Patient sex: F
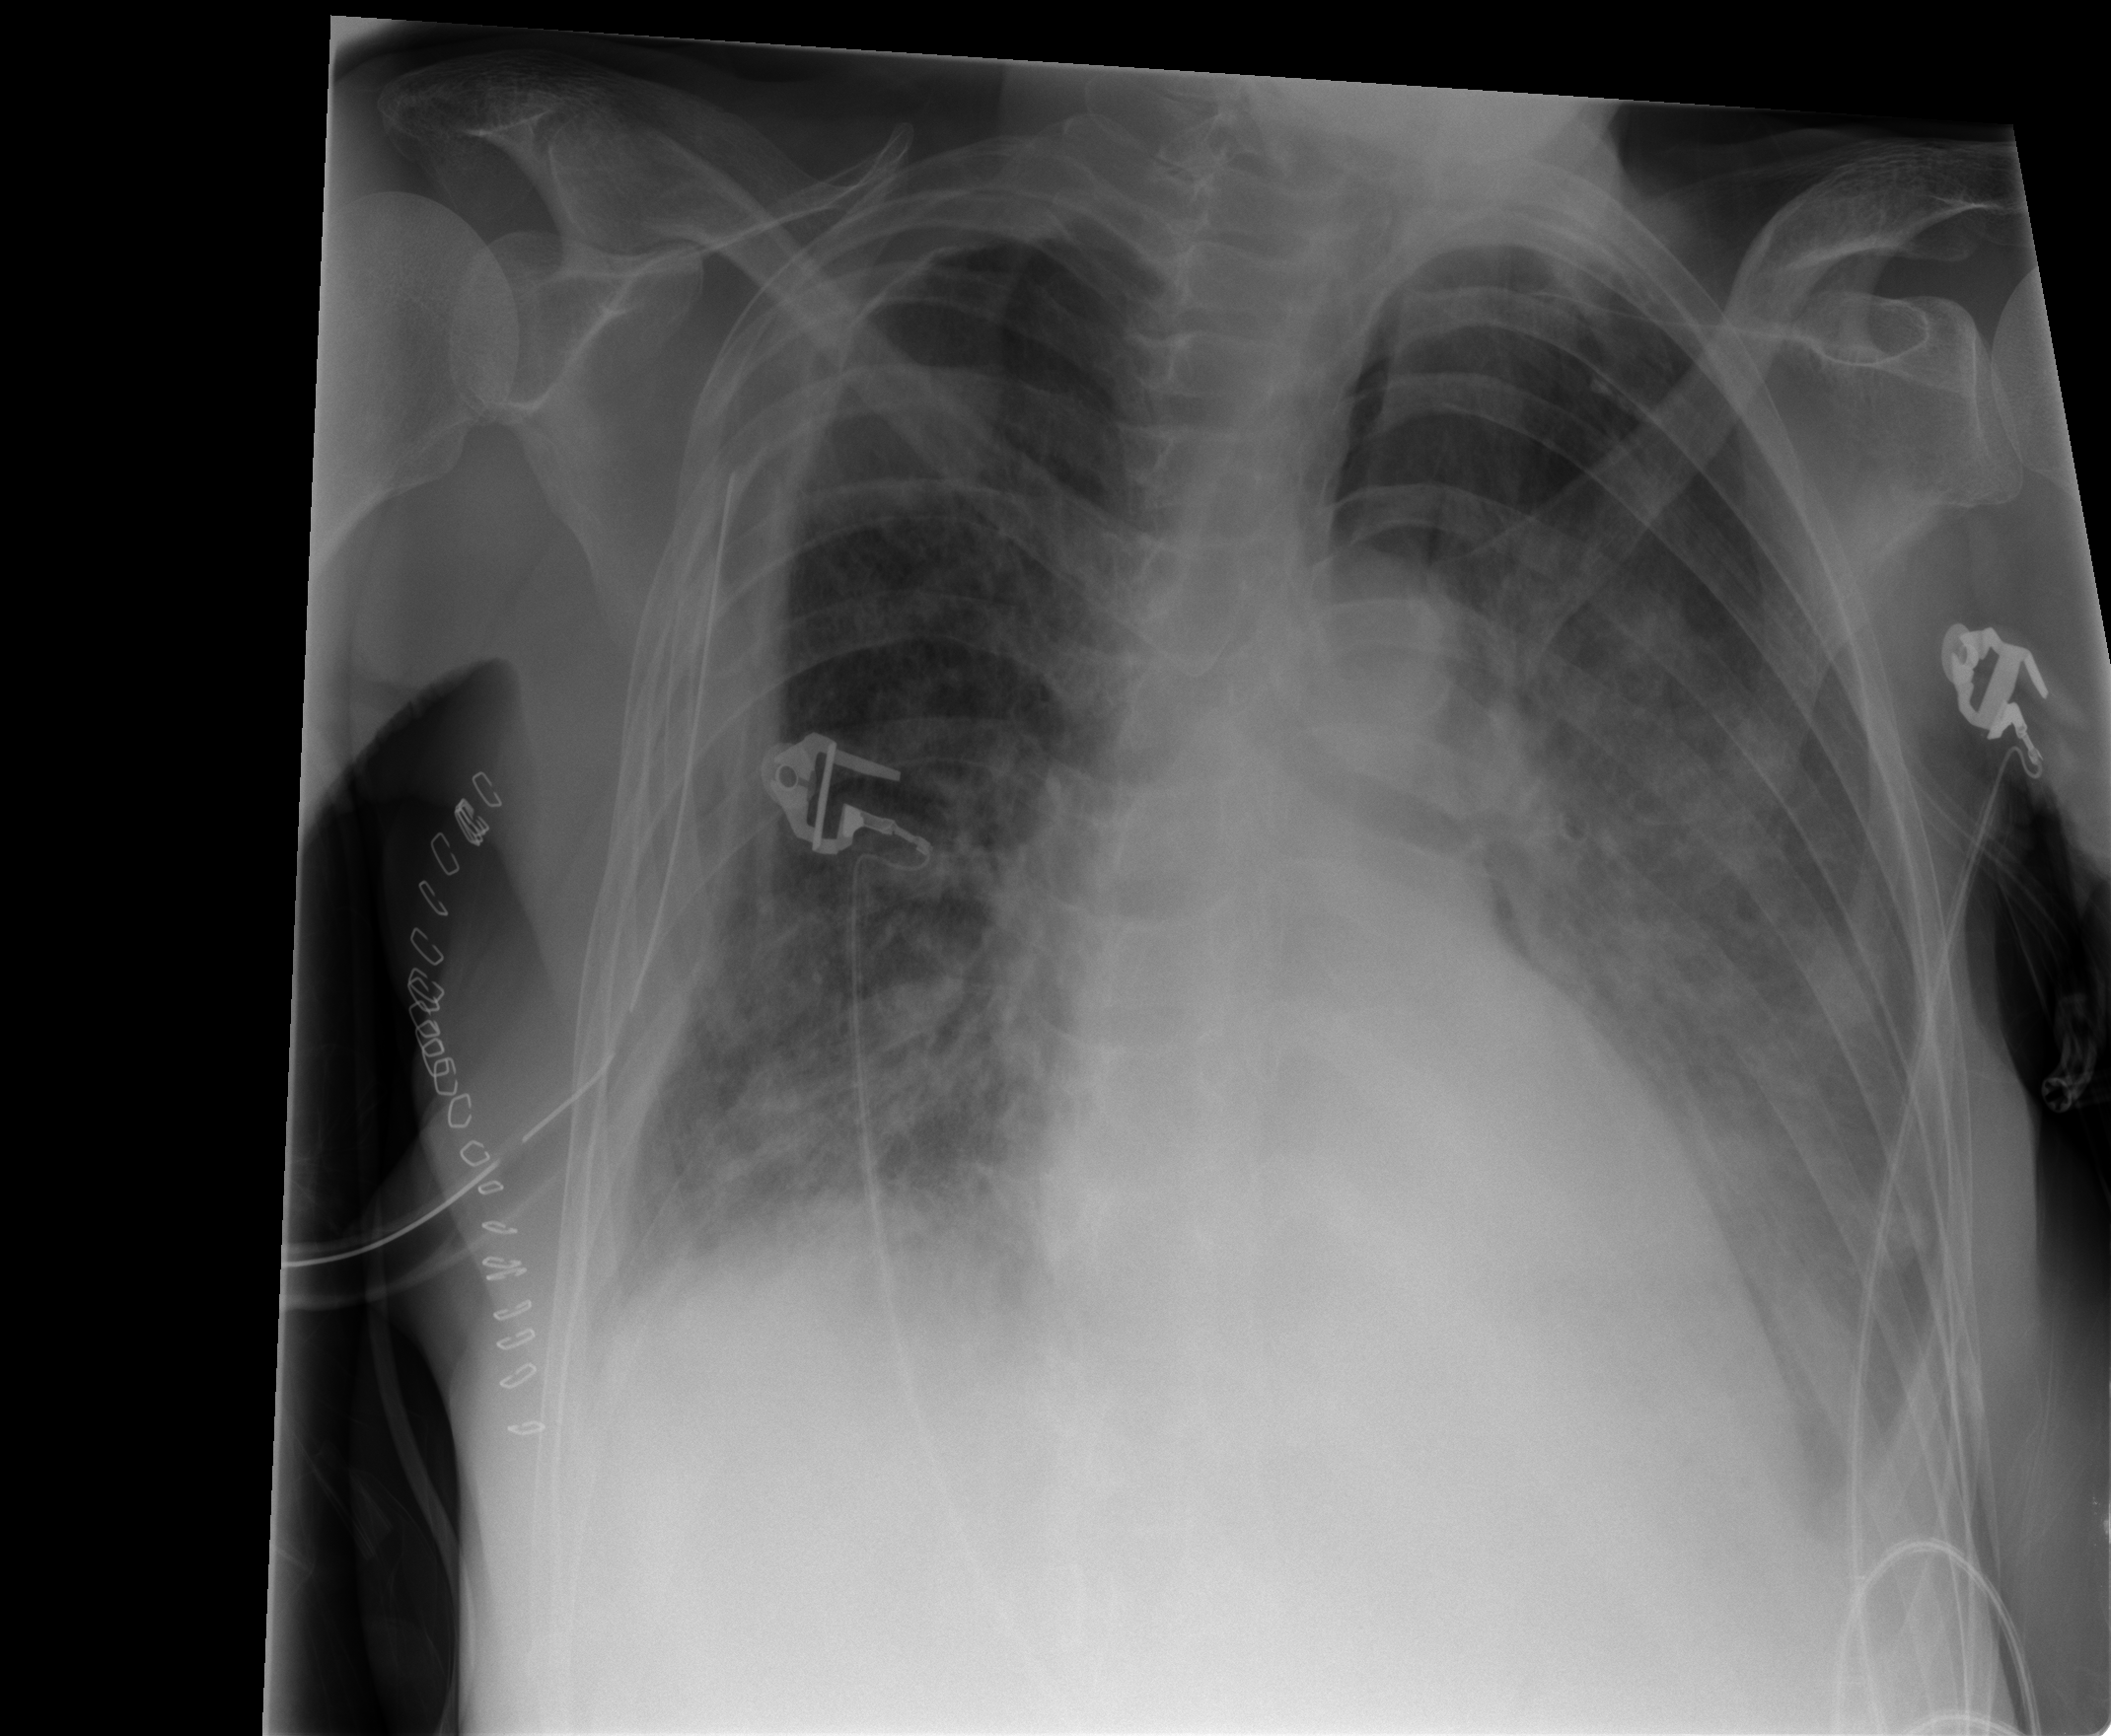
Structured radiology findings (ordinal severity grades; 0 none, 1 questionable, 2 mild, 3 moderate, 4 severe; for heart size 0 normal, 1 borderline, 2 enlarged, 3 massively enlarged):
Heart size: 0
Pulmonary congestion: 2
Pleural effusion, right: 1
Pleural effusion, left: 2
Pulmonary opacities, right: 1
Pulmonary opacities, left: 2
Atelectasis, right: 2
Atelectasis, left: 2